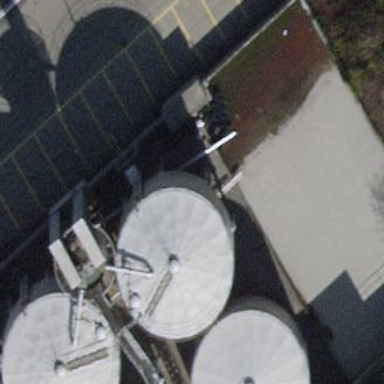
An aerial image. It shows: Silo structure.